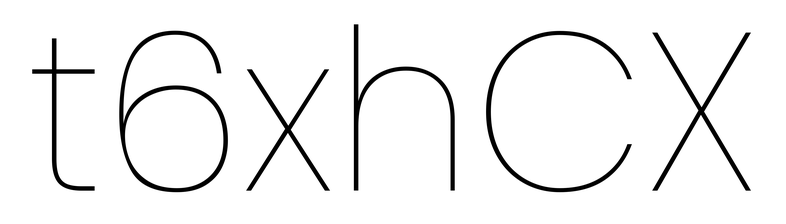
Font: Poppins-Thin